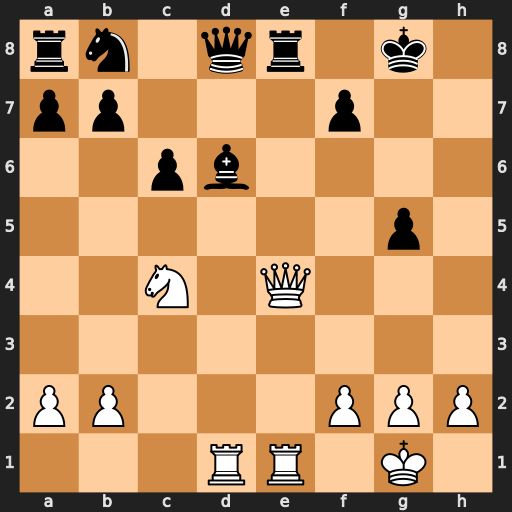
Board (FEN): rn1qr1k1/pp3p2/2pb4/6p1/2N1Q3/8/PP3PPP/3RR1K1
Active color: w
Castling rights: -
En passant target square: -
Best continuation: Qxe8+ Qxe8 Rxe8+